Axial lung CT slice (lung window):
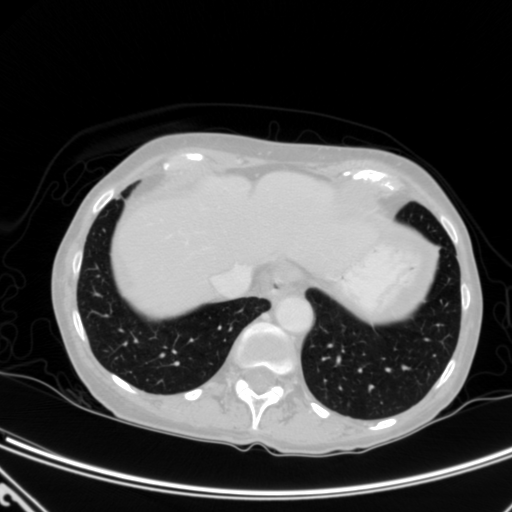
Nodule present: yes
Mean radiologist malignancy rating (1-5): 1